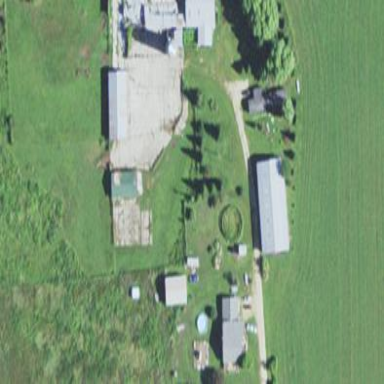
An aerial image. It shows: Farmyard area.